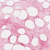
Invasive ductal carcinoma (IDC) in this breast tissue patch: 0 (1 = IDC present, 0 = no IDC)